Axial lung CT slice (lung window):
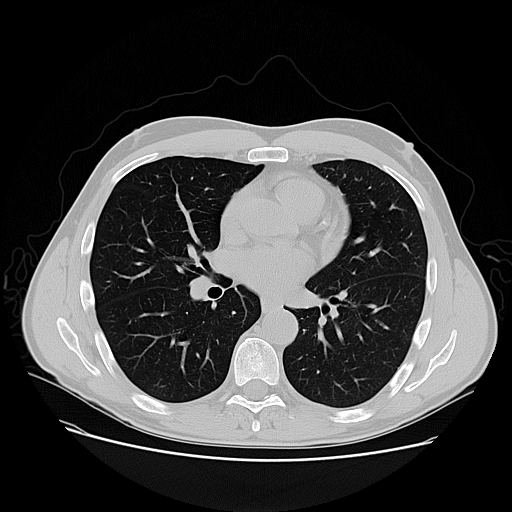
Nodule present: no